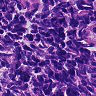
Metastatic tissue present: no